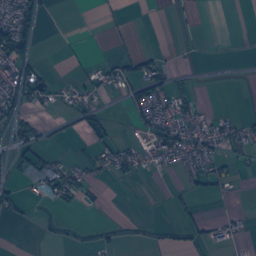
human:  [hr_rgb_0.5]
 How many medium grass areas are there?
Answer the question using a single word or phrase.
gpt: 33

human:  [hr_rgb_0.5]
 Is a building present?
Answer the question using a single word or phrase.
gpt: yes

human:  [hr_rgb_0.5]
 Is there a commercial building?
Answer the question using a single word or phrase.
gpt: yes

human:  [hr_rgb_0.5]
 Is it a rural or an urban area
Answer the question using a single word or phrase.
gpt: urban

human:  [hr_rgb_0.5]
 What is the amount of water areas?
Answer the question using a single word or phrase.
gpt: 31

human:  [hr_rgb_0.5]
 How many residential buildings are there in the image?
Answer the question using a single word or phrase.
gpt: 2174

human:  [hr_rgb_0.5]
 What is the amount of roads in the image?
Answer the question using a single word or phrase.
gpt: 272

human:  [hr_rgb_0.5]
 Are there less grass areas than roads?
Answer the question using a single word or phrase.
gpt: yes

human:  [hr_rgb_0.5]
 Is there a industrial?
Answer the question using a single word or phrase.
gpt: yes

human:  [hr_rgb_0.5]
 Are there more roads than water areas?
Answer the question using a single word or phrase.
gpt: yes

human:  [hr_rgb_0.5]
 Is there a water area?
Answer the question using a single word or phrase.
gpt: yes

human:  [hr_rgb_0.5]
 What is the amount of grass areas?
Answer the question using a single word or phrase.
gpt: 170

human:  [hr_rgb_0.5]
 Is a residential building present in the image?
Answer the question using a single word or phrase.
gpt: yes

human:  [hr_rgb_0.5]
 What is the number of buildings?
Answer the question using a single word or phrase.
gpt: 2216

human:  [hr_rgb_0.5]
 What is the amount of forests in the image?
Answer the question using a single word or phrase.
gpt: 63

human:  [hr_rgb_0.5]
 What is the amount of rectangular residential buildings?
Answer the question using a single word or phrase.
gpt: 1405

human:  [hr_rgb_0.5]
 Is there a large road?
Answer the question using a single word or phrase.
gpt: no

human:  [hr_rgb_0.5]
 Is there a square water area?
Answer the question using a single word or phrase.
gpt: yes

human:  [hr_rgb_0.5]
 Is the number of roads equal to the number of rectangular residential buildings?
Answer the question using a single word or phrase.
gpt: no

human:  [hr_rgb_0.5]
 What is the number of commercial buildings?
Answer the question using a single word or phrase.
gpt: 25

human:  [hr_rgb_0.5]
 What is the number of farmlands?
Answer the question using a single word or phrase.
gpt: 44

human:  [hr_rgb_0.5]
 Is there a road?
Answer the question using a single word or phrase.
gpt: yes

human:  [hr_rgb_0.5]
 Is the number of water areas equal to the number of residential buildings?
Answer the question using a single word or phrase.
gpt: no

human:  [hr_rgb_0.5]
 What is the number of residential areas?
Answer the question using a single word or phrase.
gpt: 3

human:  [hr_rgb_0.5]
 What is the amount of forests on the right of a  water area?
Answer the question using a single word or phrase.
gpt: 61

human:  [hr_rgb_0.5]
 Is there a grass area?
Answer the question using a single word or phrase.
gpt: yes

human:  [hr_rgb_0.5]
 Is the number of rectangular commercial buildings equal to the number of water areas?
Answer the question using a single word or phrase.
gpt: no

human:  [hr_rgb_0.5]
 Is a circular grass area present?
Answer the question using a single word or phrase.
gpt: yes

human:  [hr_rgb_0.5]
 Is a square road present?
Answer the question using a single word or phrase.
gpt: no

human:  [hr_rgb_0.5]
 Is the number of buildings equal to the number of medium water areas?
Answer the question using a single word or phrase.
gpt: no

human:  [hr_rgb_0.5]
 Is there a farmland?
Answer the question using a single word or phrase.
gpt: yes

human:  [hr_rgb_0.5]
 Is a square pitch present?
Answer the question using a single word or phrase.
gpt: no

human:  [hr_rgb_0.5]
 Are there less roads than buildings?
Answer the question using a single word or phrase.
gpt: yes

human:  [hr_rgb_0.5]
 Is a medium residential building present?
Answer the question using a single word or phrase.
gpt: yes

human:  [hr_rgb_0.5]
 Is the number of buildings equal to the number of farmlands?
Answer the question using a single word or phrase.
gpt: no

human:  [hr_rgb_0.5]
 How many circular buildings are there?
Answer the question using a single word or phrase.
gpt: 0

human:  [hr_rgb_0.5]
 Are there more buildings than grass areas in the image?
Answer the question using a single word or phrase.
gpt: yes

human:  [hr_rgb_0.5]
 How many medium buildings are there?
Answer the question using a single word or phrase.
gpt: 18

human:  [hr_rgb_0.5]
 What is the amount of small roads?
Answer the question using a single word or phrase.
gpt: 272

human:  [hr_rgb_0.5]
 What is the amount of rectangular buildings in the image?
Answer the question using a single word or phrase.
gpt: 1427

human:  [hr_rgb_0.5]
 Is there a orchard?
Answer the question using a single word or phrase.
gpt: yes

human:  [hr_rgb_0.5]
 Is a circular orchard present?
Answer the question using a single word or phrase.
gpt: no

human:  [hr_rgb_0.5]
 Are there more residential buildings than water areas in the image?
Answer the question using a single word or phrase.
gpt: yes

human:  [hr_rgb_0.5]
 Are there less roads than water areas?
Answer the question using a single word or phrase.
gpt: no

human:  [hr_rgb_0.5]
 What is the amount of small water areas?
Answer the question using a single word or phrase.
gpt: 18

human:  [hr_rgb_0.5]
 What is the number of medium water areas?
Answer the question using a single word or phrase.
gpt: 5

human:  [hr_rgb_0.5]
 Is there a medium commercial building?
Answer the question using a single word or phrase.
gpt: yes

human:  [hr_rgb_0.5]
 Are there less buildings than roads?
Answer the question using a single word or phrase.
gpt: no

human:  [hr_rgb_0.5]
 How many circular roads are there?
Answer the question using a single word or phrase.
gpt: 0

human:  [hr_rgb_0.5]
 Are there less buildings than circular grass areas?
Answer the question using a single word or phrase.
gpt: no

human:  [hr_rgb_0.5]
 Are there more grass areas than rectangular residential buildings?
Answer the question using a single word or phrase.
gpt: no

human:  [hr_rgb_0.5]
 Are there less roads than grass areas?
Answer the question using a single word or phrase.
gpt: no

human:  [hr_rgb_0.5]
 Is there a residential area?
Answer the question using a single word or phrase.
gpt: yes

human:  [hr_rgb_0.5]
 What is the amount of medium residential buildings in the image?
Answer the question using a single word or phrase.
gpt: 17

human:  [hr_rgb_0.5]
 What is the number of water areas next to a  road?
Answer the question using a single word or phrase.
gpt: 31

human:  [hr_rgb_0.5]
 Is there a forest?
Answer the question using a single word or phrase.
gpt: yes

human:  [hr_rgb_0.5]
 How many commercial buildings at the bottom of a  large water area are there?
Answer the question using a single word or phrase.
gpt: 25

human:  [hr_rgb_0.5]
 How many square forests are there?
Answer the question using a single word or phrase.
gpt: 0

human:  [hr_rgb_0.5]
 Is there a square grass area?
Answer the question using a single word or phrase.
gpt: yes

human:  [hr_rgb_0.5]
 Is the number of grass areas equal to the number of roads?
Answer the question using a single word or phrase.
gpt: no

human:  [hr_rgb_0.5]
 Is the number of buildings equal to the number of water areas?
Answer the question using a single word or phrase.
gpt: no

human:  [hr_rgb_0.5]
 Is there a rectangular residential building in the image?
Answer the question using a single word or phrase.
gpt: yes

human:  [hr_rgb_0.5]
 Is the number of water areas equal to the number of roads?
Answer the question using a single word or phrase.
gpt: no

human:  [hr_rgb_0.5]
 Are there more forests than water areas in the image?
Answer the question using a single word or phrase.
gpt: yes